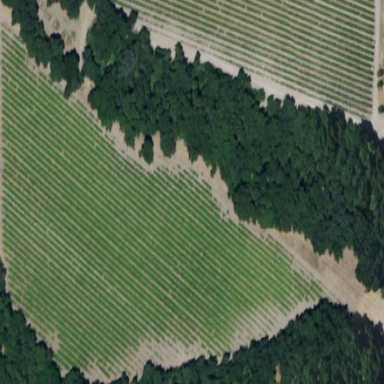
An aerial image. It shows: Vineyard with grape crops.